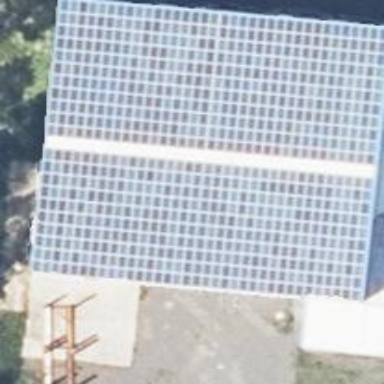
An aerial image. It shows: Building equipped with small solar photovoltaic panel for generating electricity.